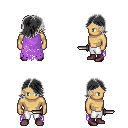
a pixel art fantasy rpg character, male body template, human, tanned skin, maroon tattered cape, white pants, gray swoop hairstyle, maroon shoes, dagger, four views (front, back, left, right), 2x2 character sprite sheet, small pixel art, hard edges, no anti-aliasing